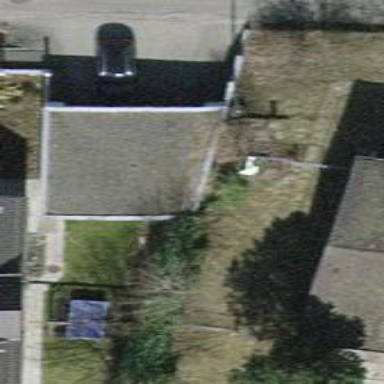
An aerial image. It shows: Garage.